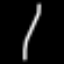
Label: line